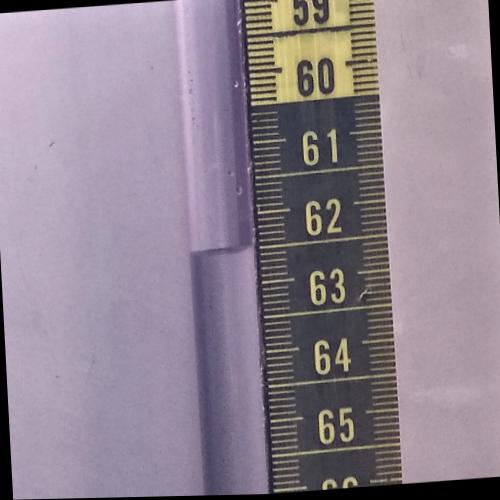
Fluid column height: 62.5 cm